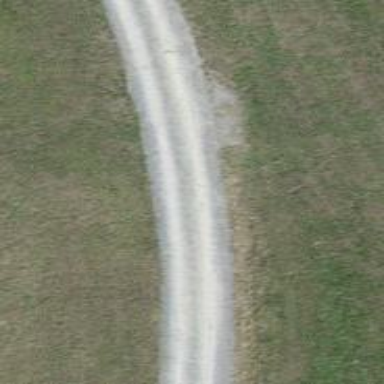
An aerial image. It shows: Asphalt track with grade1 surface suitable for agricultural vehicles.